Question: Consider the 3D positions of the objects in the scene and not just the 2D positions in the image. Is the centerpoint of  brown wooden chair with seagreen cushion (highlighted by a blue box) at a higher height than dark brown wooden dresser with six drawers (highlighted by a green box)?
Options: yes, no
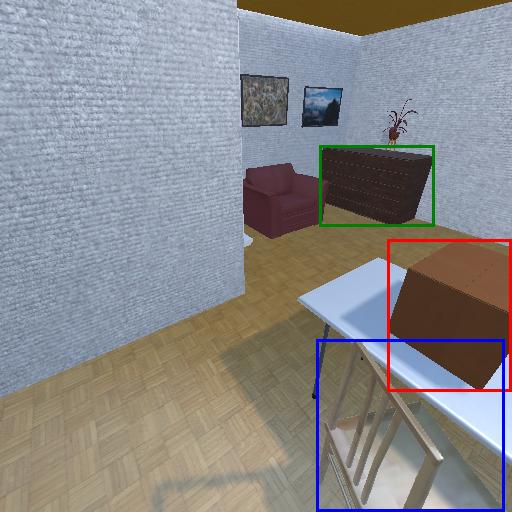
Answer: yes